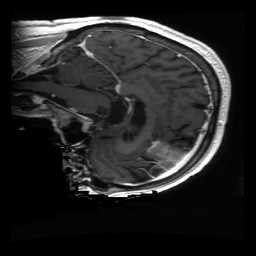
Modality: T1w
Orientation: sagittal
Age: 68
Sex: male
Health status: ill